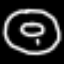
Label: donut